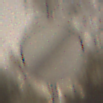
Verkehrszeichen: EndeSaemtlicherBegrenzungen
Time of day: Night
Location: Outdoor (Nature)
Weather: Clear
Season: NotSpecified
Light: Natural